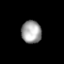
Tissue: lung
Cell type: Epithelial cells
Senescence score: 0.2033
Nuclear area (px): 446
Mean DAPI intensity: 161.049